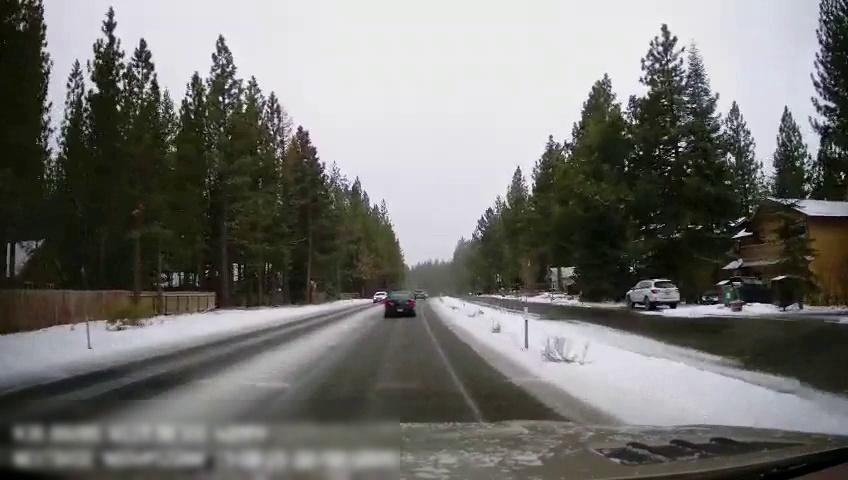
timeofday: Day
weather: Snowy
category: Drivable Space
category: Drivable Space
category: Vehicles | SUV
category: Vehicles | Car
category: Vehicles | Car
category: Vehicles | Car
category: Lanes | Current Lane